Question: I am a beginner to this so I am trying an example to understand so I really appreciate your help.
I have the following web application structure:

I have the following code for clicking the button "save" which saves the text written in the 3 text boxes into the 3 fields of the table 'Trial' in database:
'''
protected void AddProgramButton_Click(object sender, System.EventArgs e)
{
DataBinder ds = new DataBinder();
sqlcon.Open();
SqlCommand sqlcmd = new SqlCommand("INSERT INTO Trial VALUES (@FirstColumn, @SecondColumn , @ThirdColumn)", sqlcon);
sqlcmd.Parameters.AddWithValue("@FirstColumn", RadTextBox1.Text);
sqlcmd.Parameters.AddWithValue("@SecondColumn", RadTextBox2.Text);
sqlcmd.Parameters.AddWithValue("@ThirdColumn", RadTextBox3.Text);
sqlcmd.ExecuteNonQuery();
// lbl.Visible = true;
sqlcon.Close();
}
'''
My question is ::
The column 'FirstColumn' in the table 'Trial' is primary key field. So, I don't want to save the data into the database directly , BUT I want it to first check the value I entered in 'RadTextBox1' and see if it exists in the database or not ::
- If it exists, then it will display the corresponding values in 'RadTextBox2' and 'RadTextBox3'- If it doesn't exist , then 'RadTextBox2' and 'RadTextBox3' will remain blank and allow user to enter new data.
How can I do that ? I have been searching a lot but it is so confusing as I just started learning this. I reallyy appreciate your help.
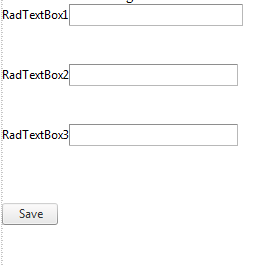
Answer: You can use datareader for this,
'''
if(RadTextBox2.Text!=""||RadTextBox3.Text!="")
{
RadTextBox2.Text="";
RadTextBox3.Text="";
}
SqlConnection con = new SqlConnection("Your connection");
con.Open();
SqlCommand cmd = new SqlCommand("Select * from Trial where FirstColumn = '"+RadTextBox1.Text+"'",con);
SQlDataReader dr = cmd.ExecuteReader();
while(dr.Read())
{
if(dr.HasRows())
{
RadTextBox2.Text = dr.GetString(1);
RadTextBox3.Text = dr.GetString(2);
}
else
{
}
}
con.Close();
'''
It will come on your RadTextBox1 change event.Make sure your RadTextBox1 autopostback property set to true.